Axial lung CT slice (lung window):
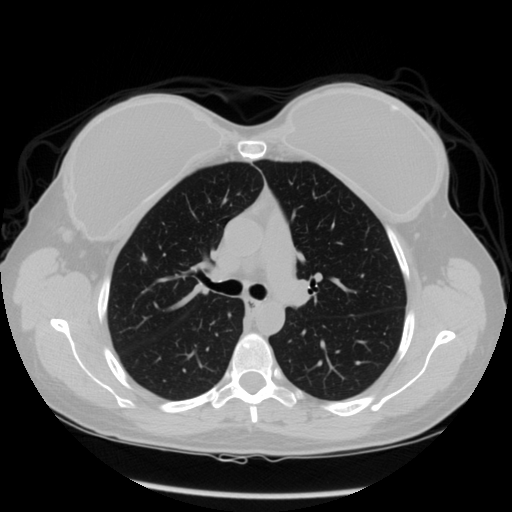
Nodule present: no